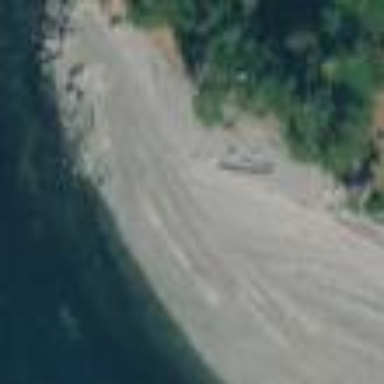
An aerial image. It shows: Beautiful beach with natural surroundings.